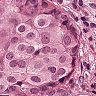
Metastatic tissue present: yes